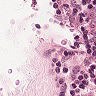
Metastatic tissue present: no